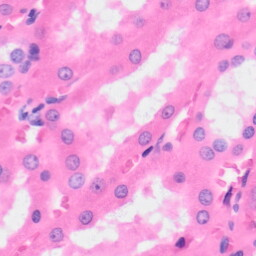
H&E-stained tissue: Kidney